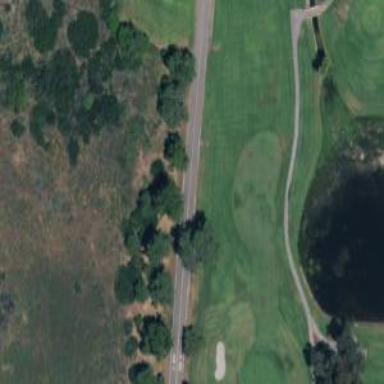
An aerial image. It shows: Area of rough grass used for golf.